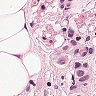
Metastatic tissue present: yes